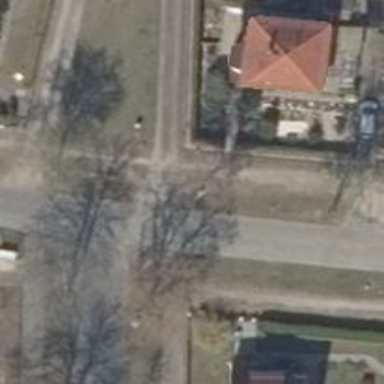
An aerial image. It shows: Residential road with sidewalks on both sides.